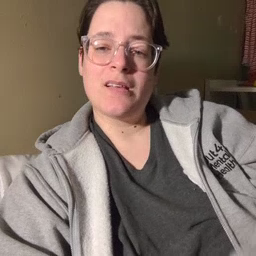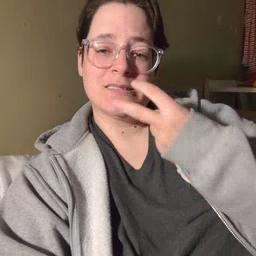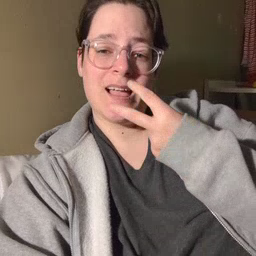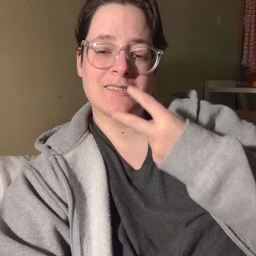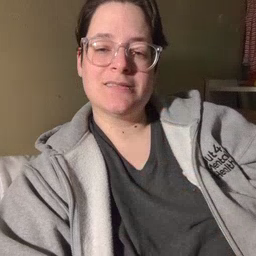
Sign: snack